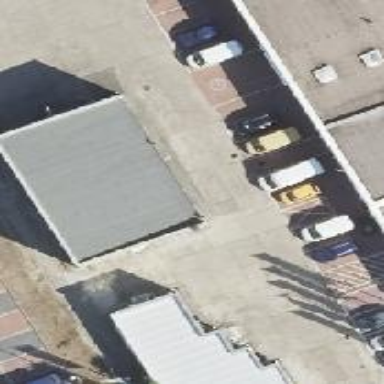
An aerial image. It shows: Building for vehicle inspection.